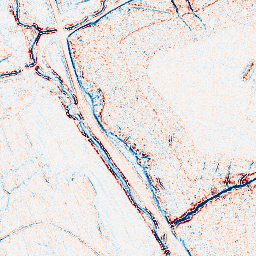
Category: edge_preserving
Decomposition family: bilateral
Decomposition parameters: d: 5
sigma_color: 150
sigma_space: 150
Upsampling method: cubic_mitchell
Upsampling parameters: scale: 4
Upsampling scale: 4